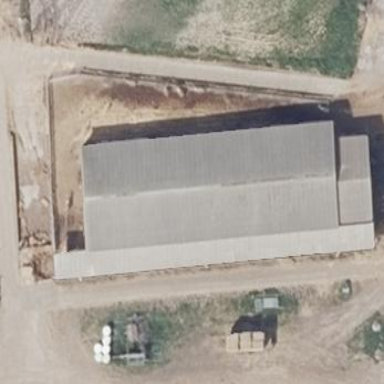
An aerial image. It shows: Gabled grey-colored farm auxiliary building with the roof oriented along its structure.